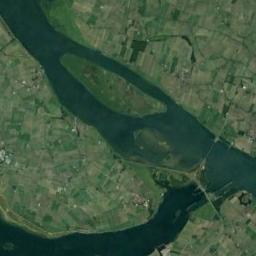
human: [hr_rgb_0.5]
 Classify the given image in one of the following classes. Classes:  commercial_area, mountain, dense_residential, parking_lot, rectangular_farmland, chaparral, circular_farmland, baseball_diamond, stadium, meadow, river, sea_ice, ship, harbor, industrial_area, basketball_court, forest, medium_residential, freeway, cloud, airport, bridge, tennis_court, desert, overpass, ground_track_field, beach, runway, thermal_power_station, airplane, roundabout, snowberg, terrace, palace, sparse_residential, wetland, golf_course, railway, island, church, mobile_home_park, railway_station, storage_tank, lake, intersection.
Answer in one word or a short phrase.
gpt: river